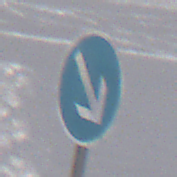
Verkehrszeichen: VorgeschriebeneVorbeifahrtRechts
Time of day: MorningAfternoon
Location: Outdoor (Nature)
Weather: PartlyCloudy
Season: Winter
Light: Natural